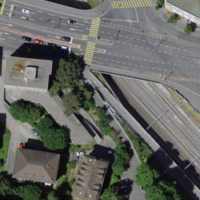
EUNIS habitat code: 55
Species observed at this site:
Vulpes vulpes